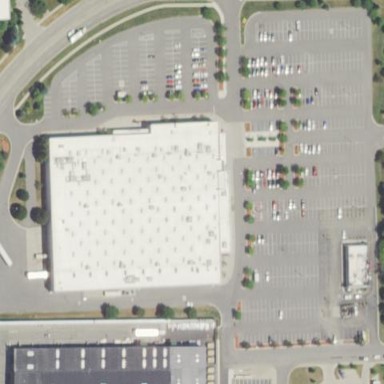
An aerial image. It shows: Department store building.